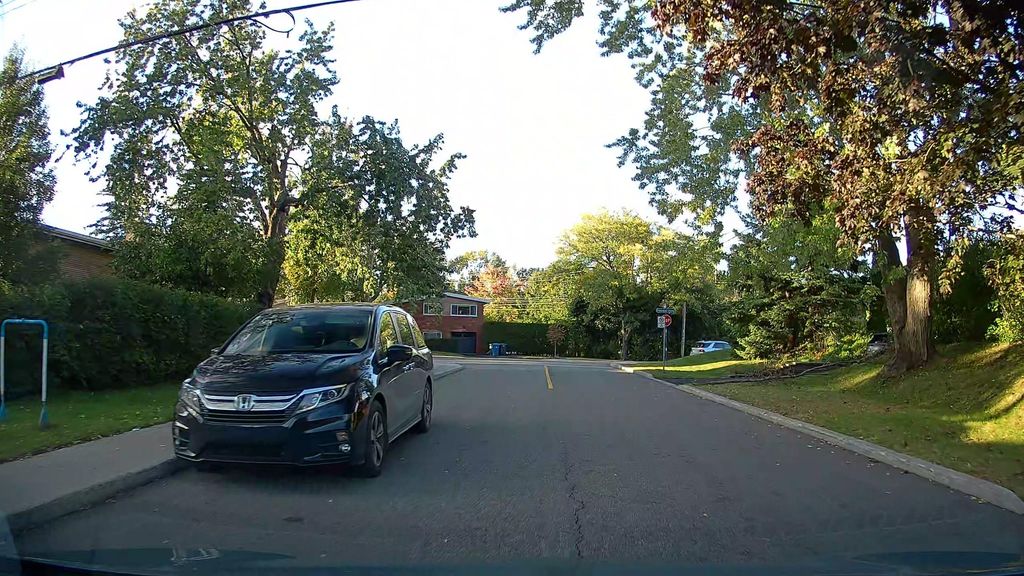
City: montreal